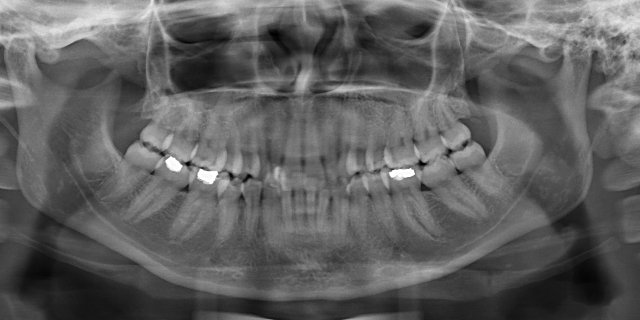
adult